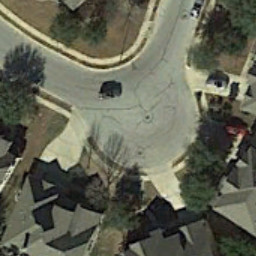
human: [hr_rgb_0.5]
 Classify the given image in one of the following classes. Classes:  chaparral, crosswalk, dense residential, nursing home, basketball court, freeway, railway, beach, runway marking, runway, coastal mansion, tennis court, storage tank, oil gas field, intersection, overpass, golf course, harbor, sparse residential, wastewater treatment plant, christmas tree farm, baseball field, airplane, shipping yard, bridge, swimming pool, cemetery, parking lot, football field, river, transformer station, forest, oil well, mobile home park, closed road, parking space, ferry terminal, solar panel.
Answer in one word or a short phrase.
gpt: closed road